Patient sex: M
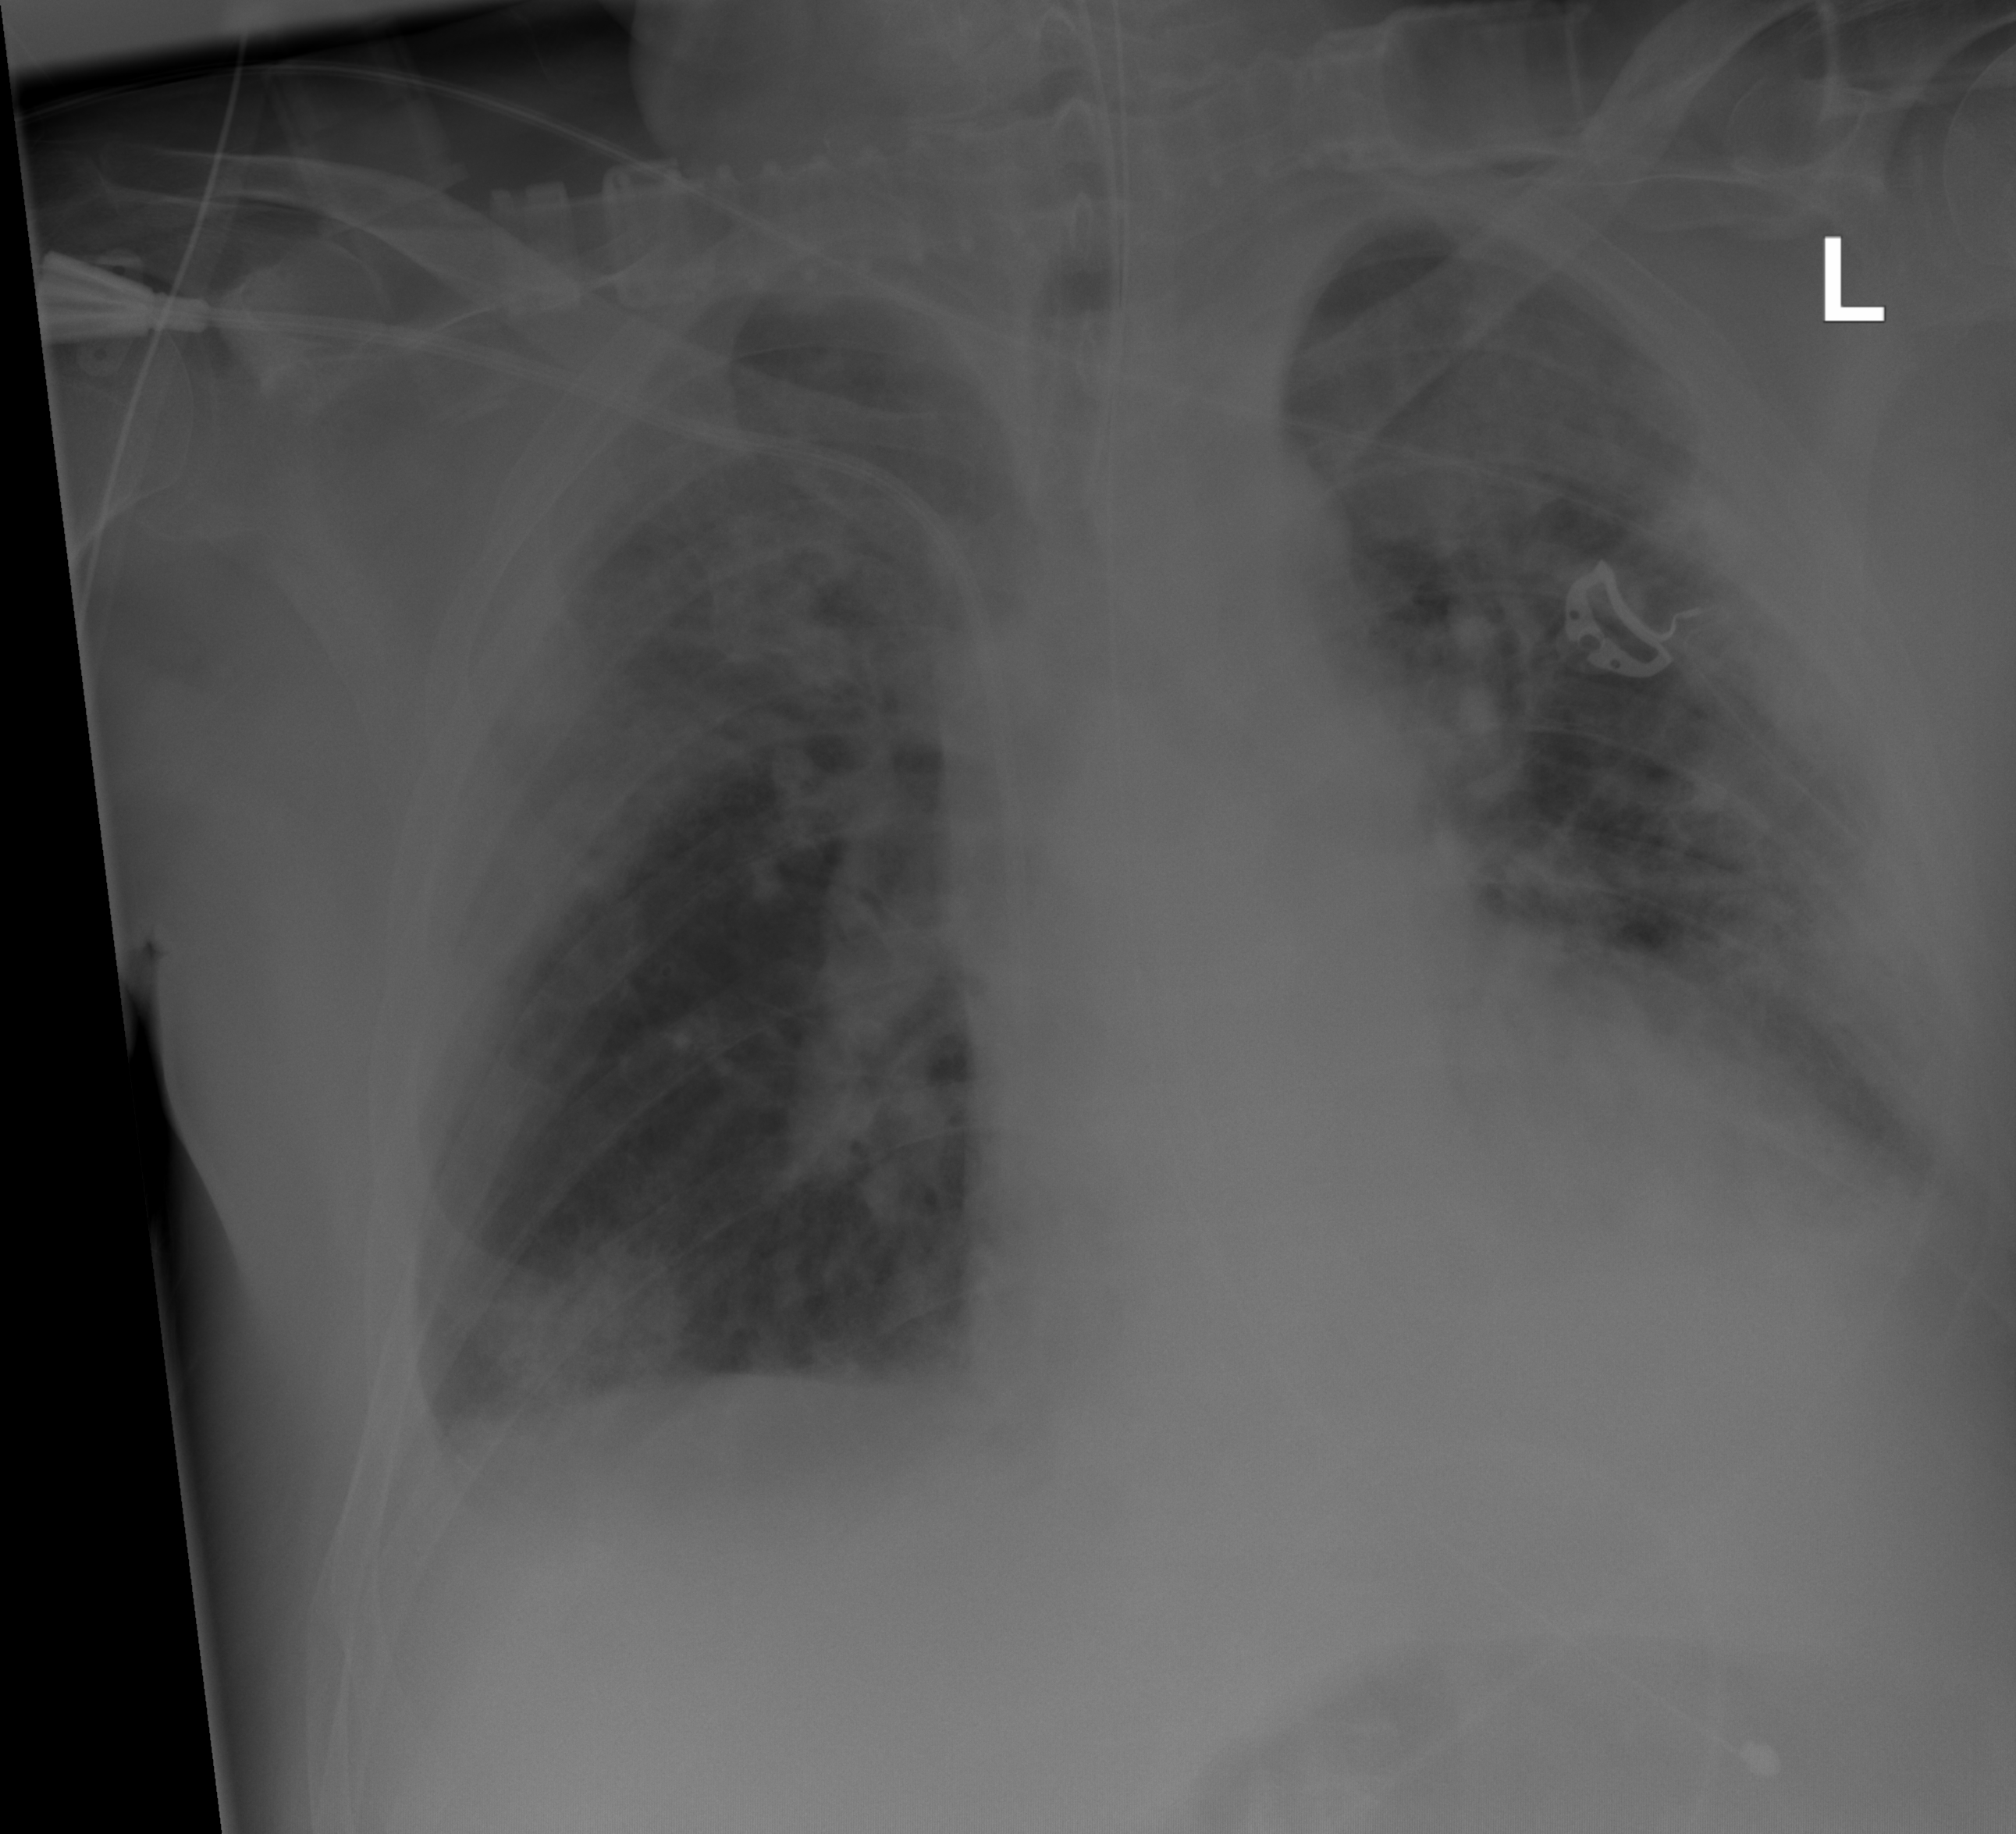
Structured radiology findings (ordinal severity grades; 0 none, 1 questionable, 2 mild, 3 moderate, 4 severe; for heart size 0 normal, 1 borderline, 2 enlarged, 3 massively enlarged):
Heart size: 0
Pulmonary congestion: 0
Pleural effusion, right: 1
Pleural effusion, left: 1
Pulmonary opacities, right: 3
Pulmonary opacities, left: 3
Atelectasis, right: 0
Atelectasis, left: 0